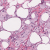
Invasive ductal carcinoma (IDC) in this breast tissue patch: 0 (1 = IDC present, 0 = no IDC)